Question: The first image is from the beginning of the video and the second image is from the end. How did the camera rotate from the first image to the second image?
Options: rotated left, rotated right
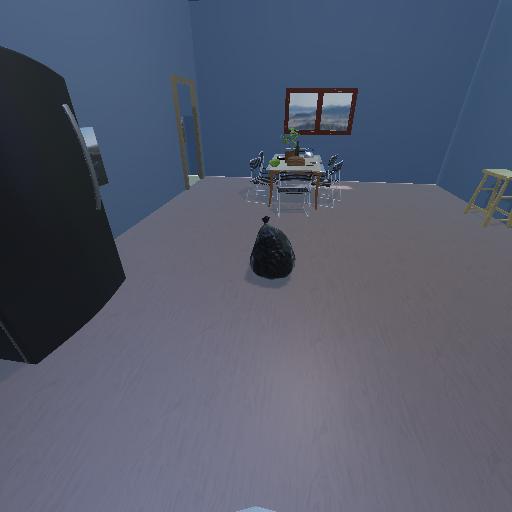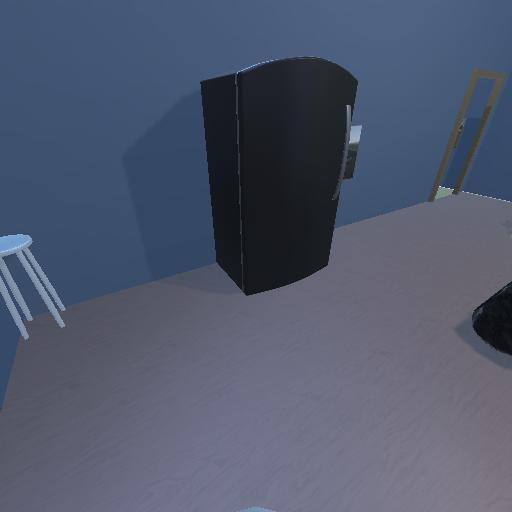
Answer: rotated left